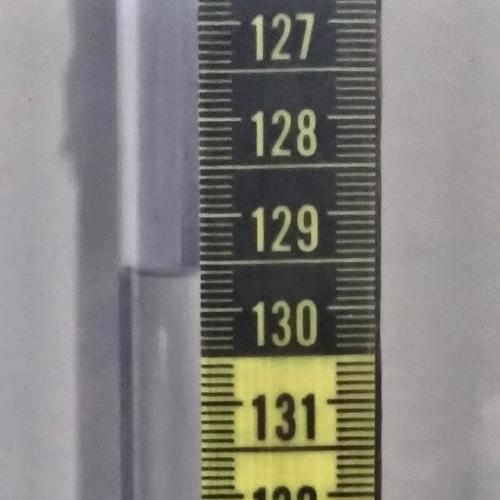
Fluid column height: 129.6 cm